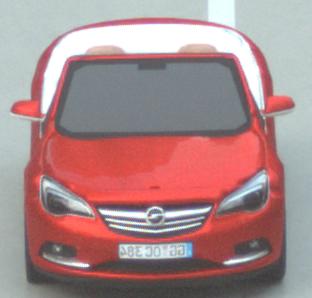
Make: Opel
Model: Cascada 1.4 Turbo
Detailed model: Cascada
Model produced from: 2013/03
Model produced until: 2015/01
Doors: 2
Color: red
Road condition: wet road
Daytime: morning or afternoon
Contrast: low contrast